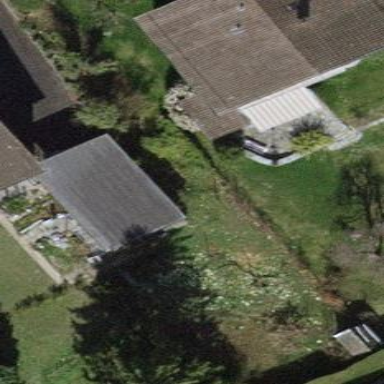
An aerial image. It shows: Garage.